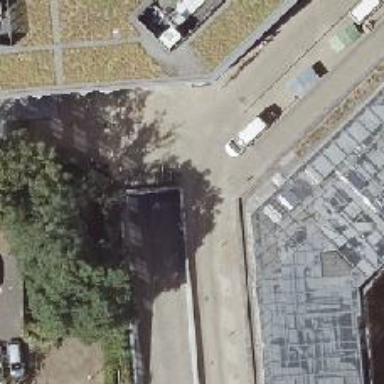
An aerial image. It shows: Parking entrance.